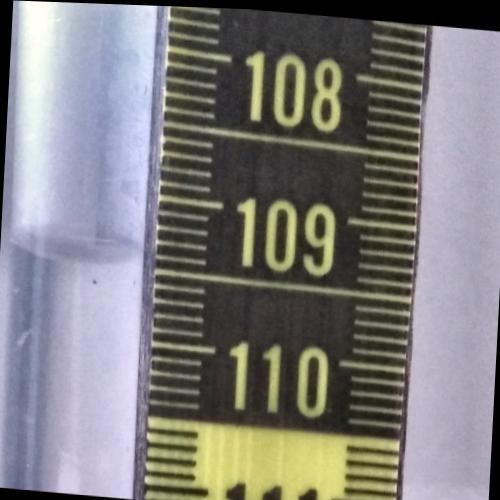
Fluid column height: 109.4 cm